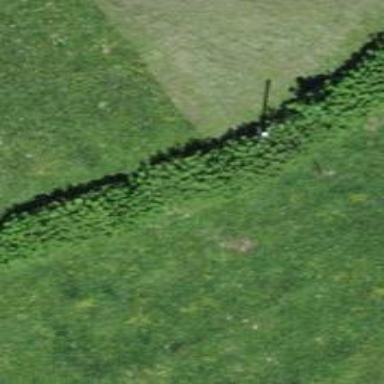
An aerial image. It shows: Hedge acting as barrier.